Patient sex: M
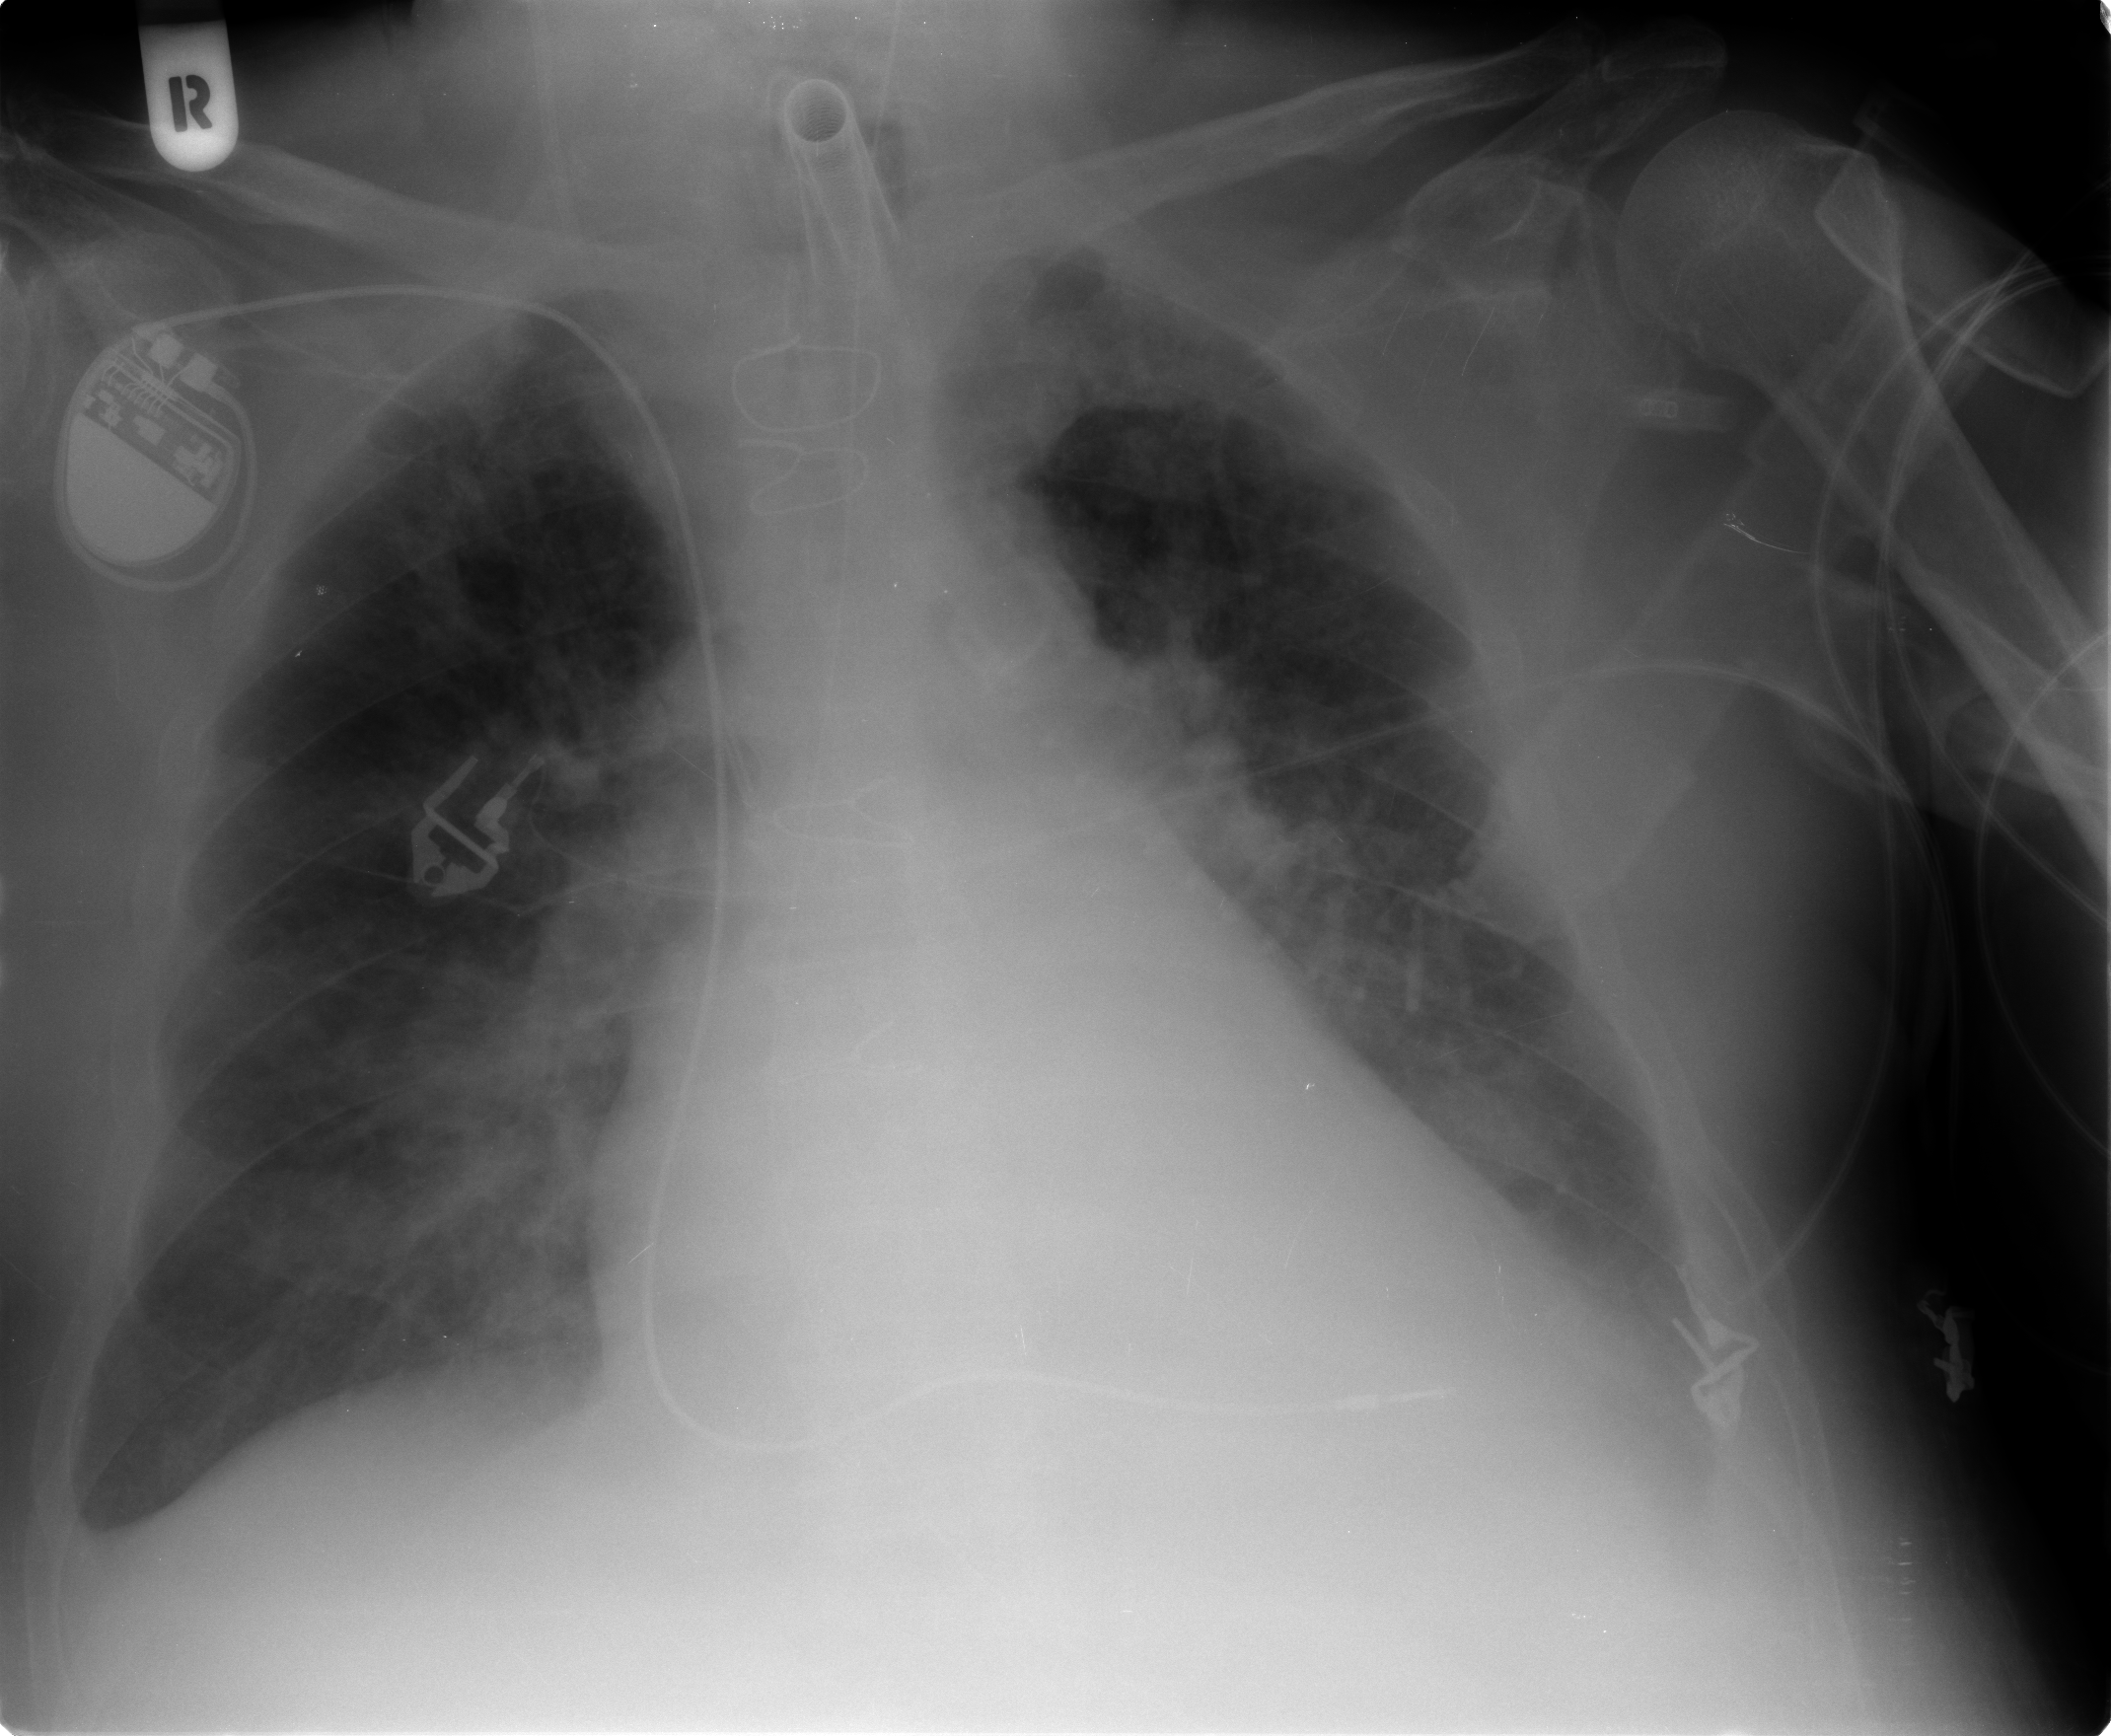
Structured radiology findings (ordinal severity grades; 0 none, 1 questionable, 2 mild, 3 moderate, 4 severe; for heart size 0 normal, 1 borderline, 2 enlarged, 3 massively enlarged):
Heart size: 2
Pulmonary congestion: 3
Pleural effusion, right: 2
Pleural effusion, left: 2
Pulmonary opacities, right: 2
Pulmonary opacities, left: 2
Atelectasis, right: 2
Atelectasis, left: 2